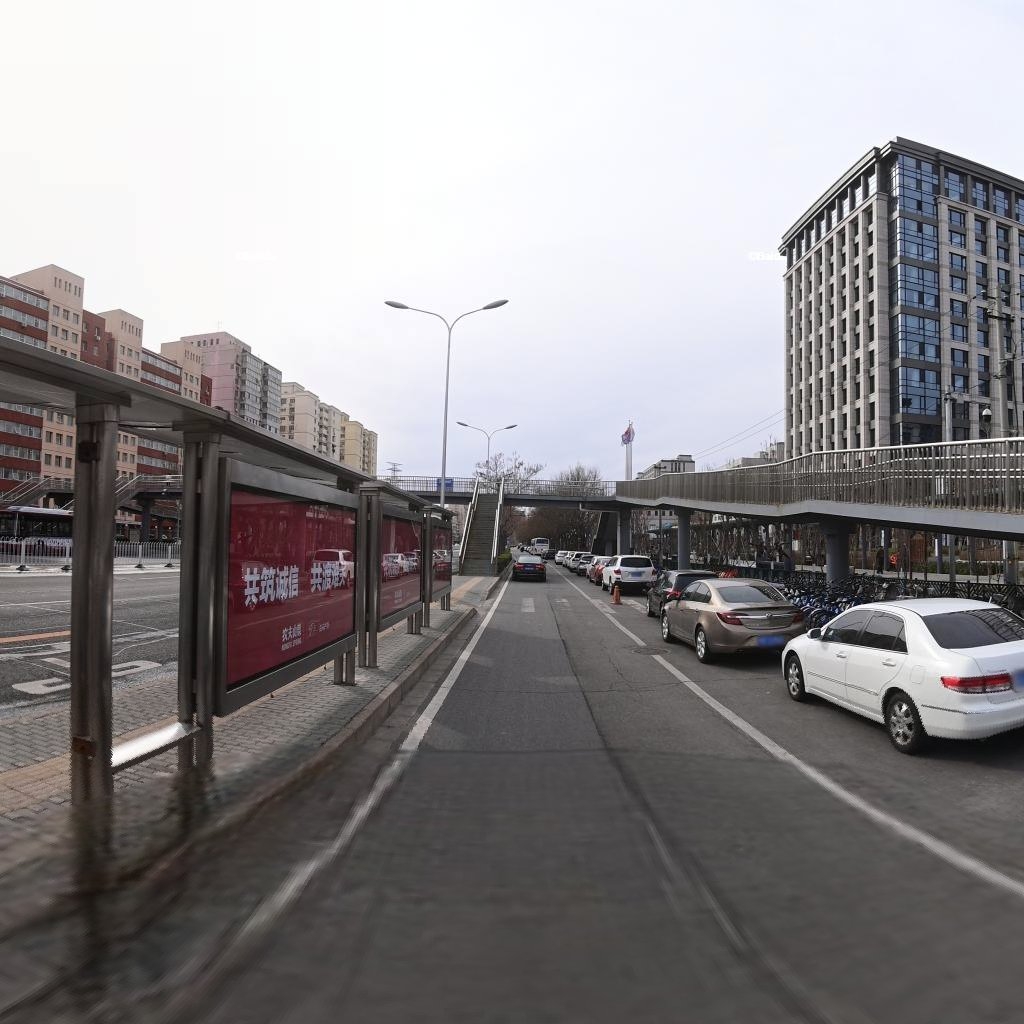
Region: Haidian
Road damage annotations: longitudinal crack, transverse crack, longitudinal crack, manhole cover, longitudinal patch, transverse patch, transverse patch, longitudinal patch, transverse patch